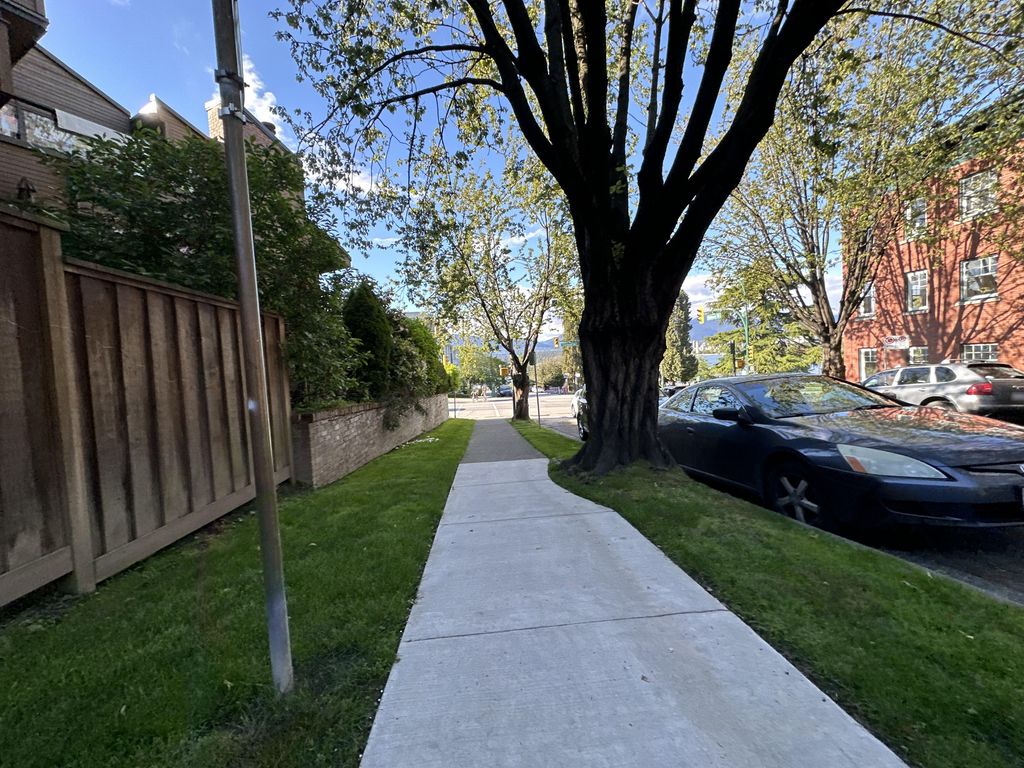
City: vancouver